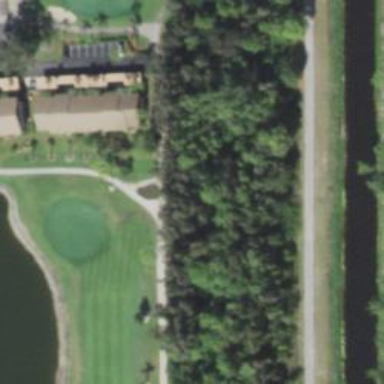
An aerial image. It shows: Path used for both walking and golf.